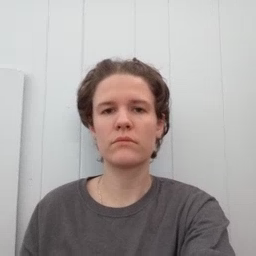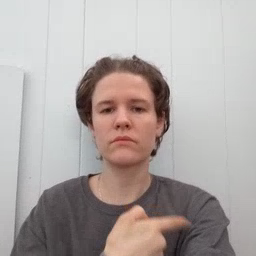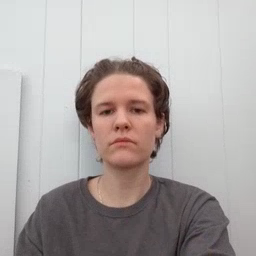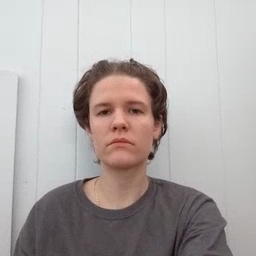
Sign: arm